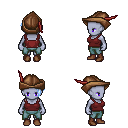
a pixel art fantasy rpg character, female body template, dark elf, purple skin, maroon pirate shirt, teal pants, white cyan long mohawk hairstyle, leather cap, brown shoes, four views (front, back, left, right), 2x2 character sprite sheet, small pixel art, hard edges, no anti-aliasing